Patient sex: M
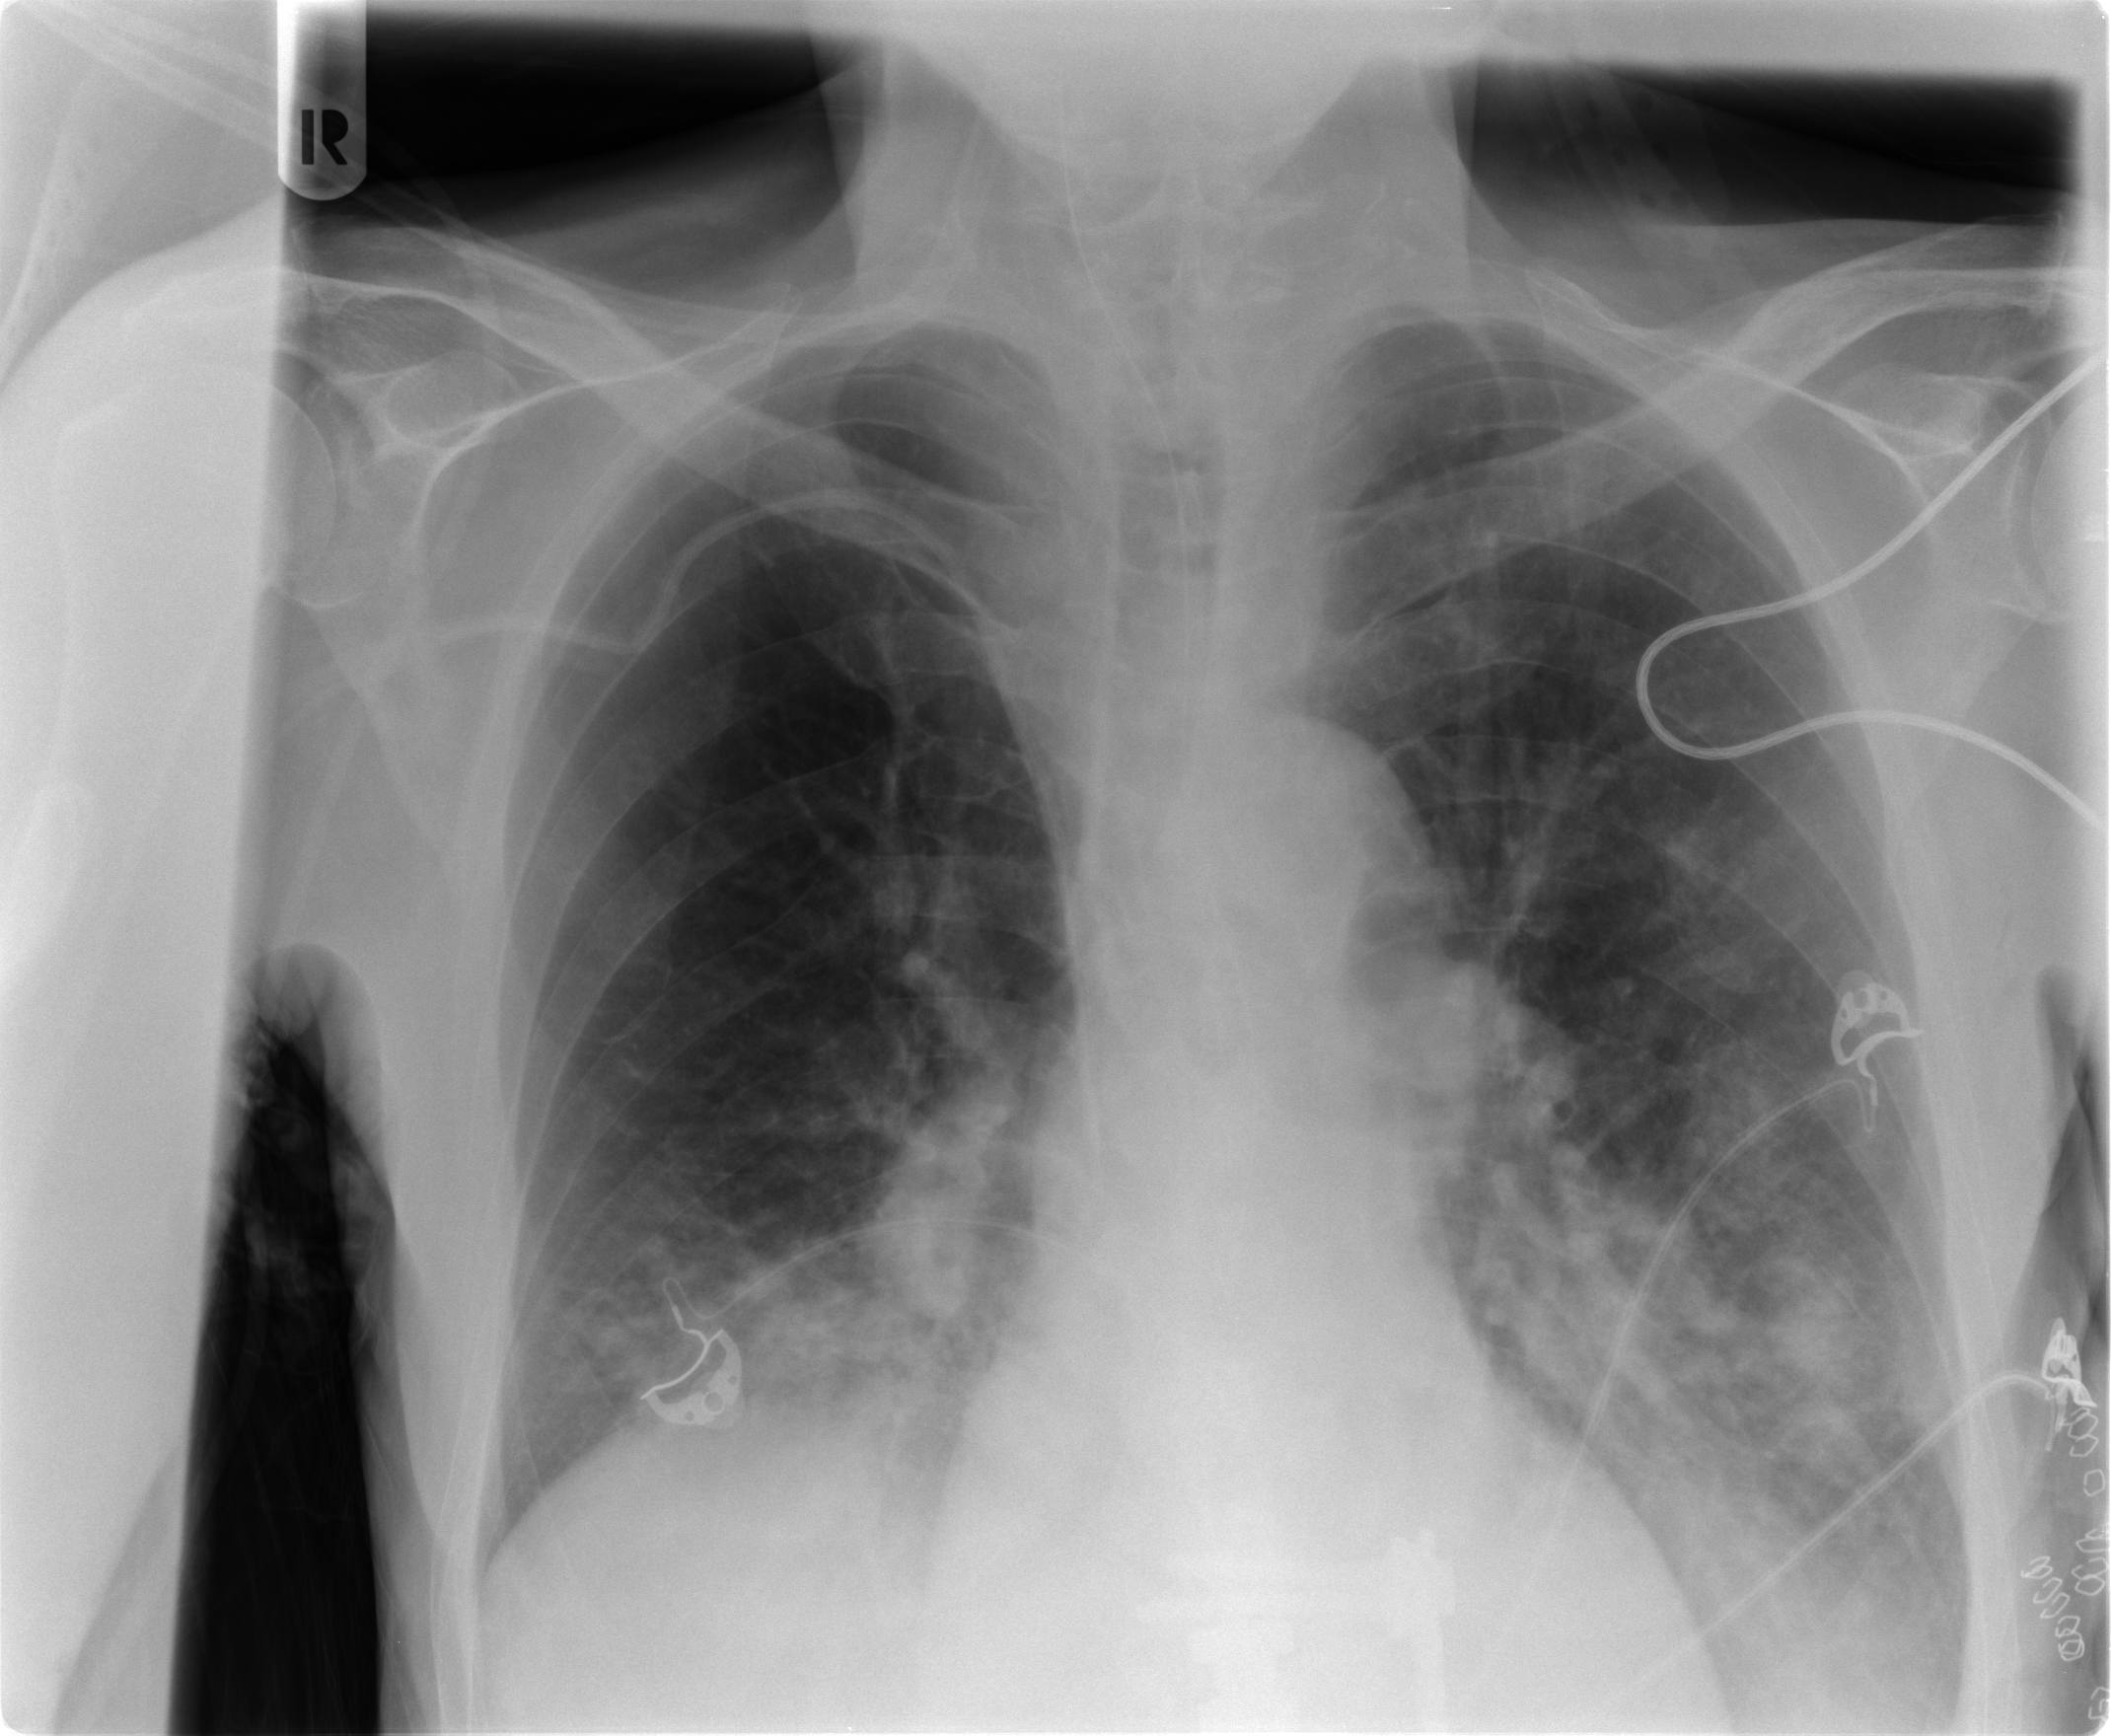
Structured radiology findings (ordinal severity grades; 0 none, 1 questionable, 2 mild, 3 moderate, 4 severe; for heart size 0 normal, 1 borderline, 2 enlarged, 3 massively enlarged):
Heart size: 0
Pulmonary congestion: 2
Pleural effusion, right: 0
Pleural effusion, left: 2
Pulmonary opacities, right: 2
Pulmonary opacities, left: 3
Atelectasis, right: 2
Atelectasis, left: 2